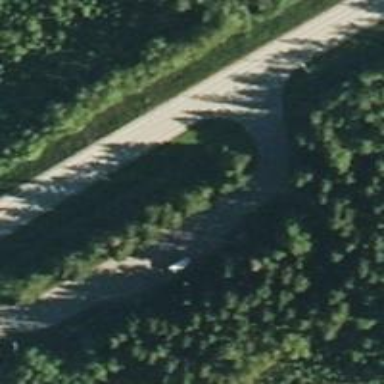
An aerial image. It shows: Rest area along the road.